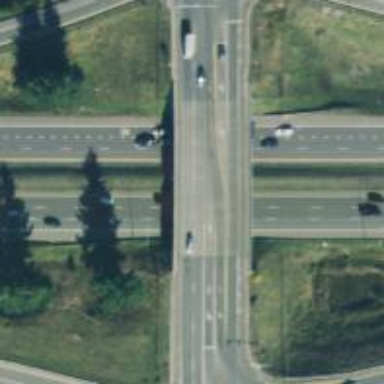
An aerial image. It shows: Secondary road on asphalt bridge.